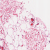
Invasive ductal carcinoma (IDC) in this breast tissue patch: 0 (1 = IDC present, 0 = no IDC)